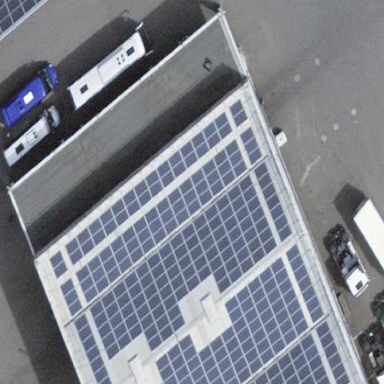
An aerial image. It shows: Small solar photovoltaic panel generator installed on roof. It consists of 86 solar modules producing electricity.